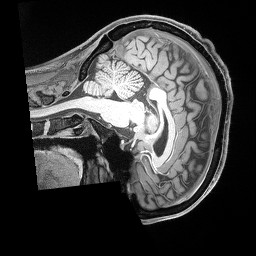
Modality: T1w
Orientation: sagittal
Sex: male
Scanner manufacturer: siemens
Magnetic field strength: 3 T
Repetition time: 2.53 s
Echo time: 0.00169 s